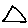
Label: triangle